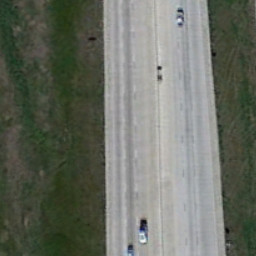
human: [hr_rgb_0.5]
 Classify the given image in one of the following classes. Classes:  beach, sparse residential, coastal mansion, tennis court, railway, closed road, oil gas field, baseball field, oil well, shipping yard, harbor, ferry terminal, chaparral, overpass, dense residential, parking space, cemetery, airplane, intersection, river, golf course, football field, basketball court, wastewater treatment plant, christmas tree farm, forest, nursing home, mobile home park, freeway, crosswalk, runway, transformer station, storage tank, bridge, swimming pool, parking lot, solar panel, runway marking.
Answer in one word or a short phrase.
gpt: freeway